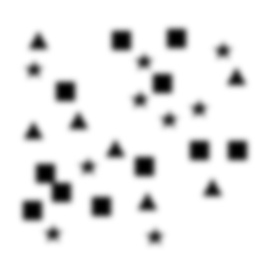
Squares: 11
Triangles: 7
Stars: 9
Total shapes: 27